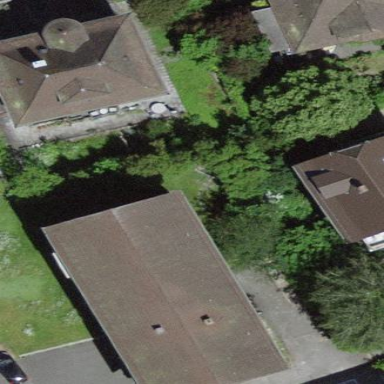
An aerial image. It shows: Gabled roof made of roof tiles on apartment building.